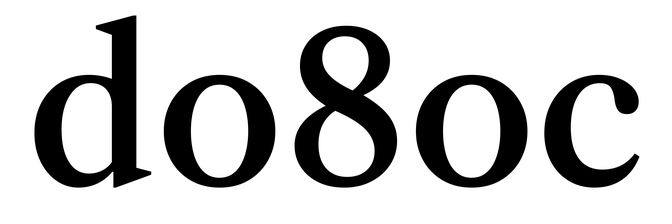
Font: LibreCaslonText_Medium